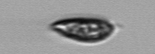
Label: Prorocentrum_triestinum